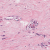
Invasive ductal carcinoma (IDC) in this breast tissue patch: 0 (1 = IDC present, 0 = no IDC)